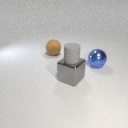
large gray metal cube below small gray rubber cylinder